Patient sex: M
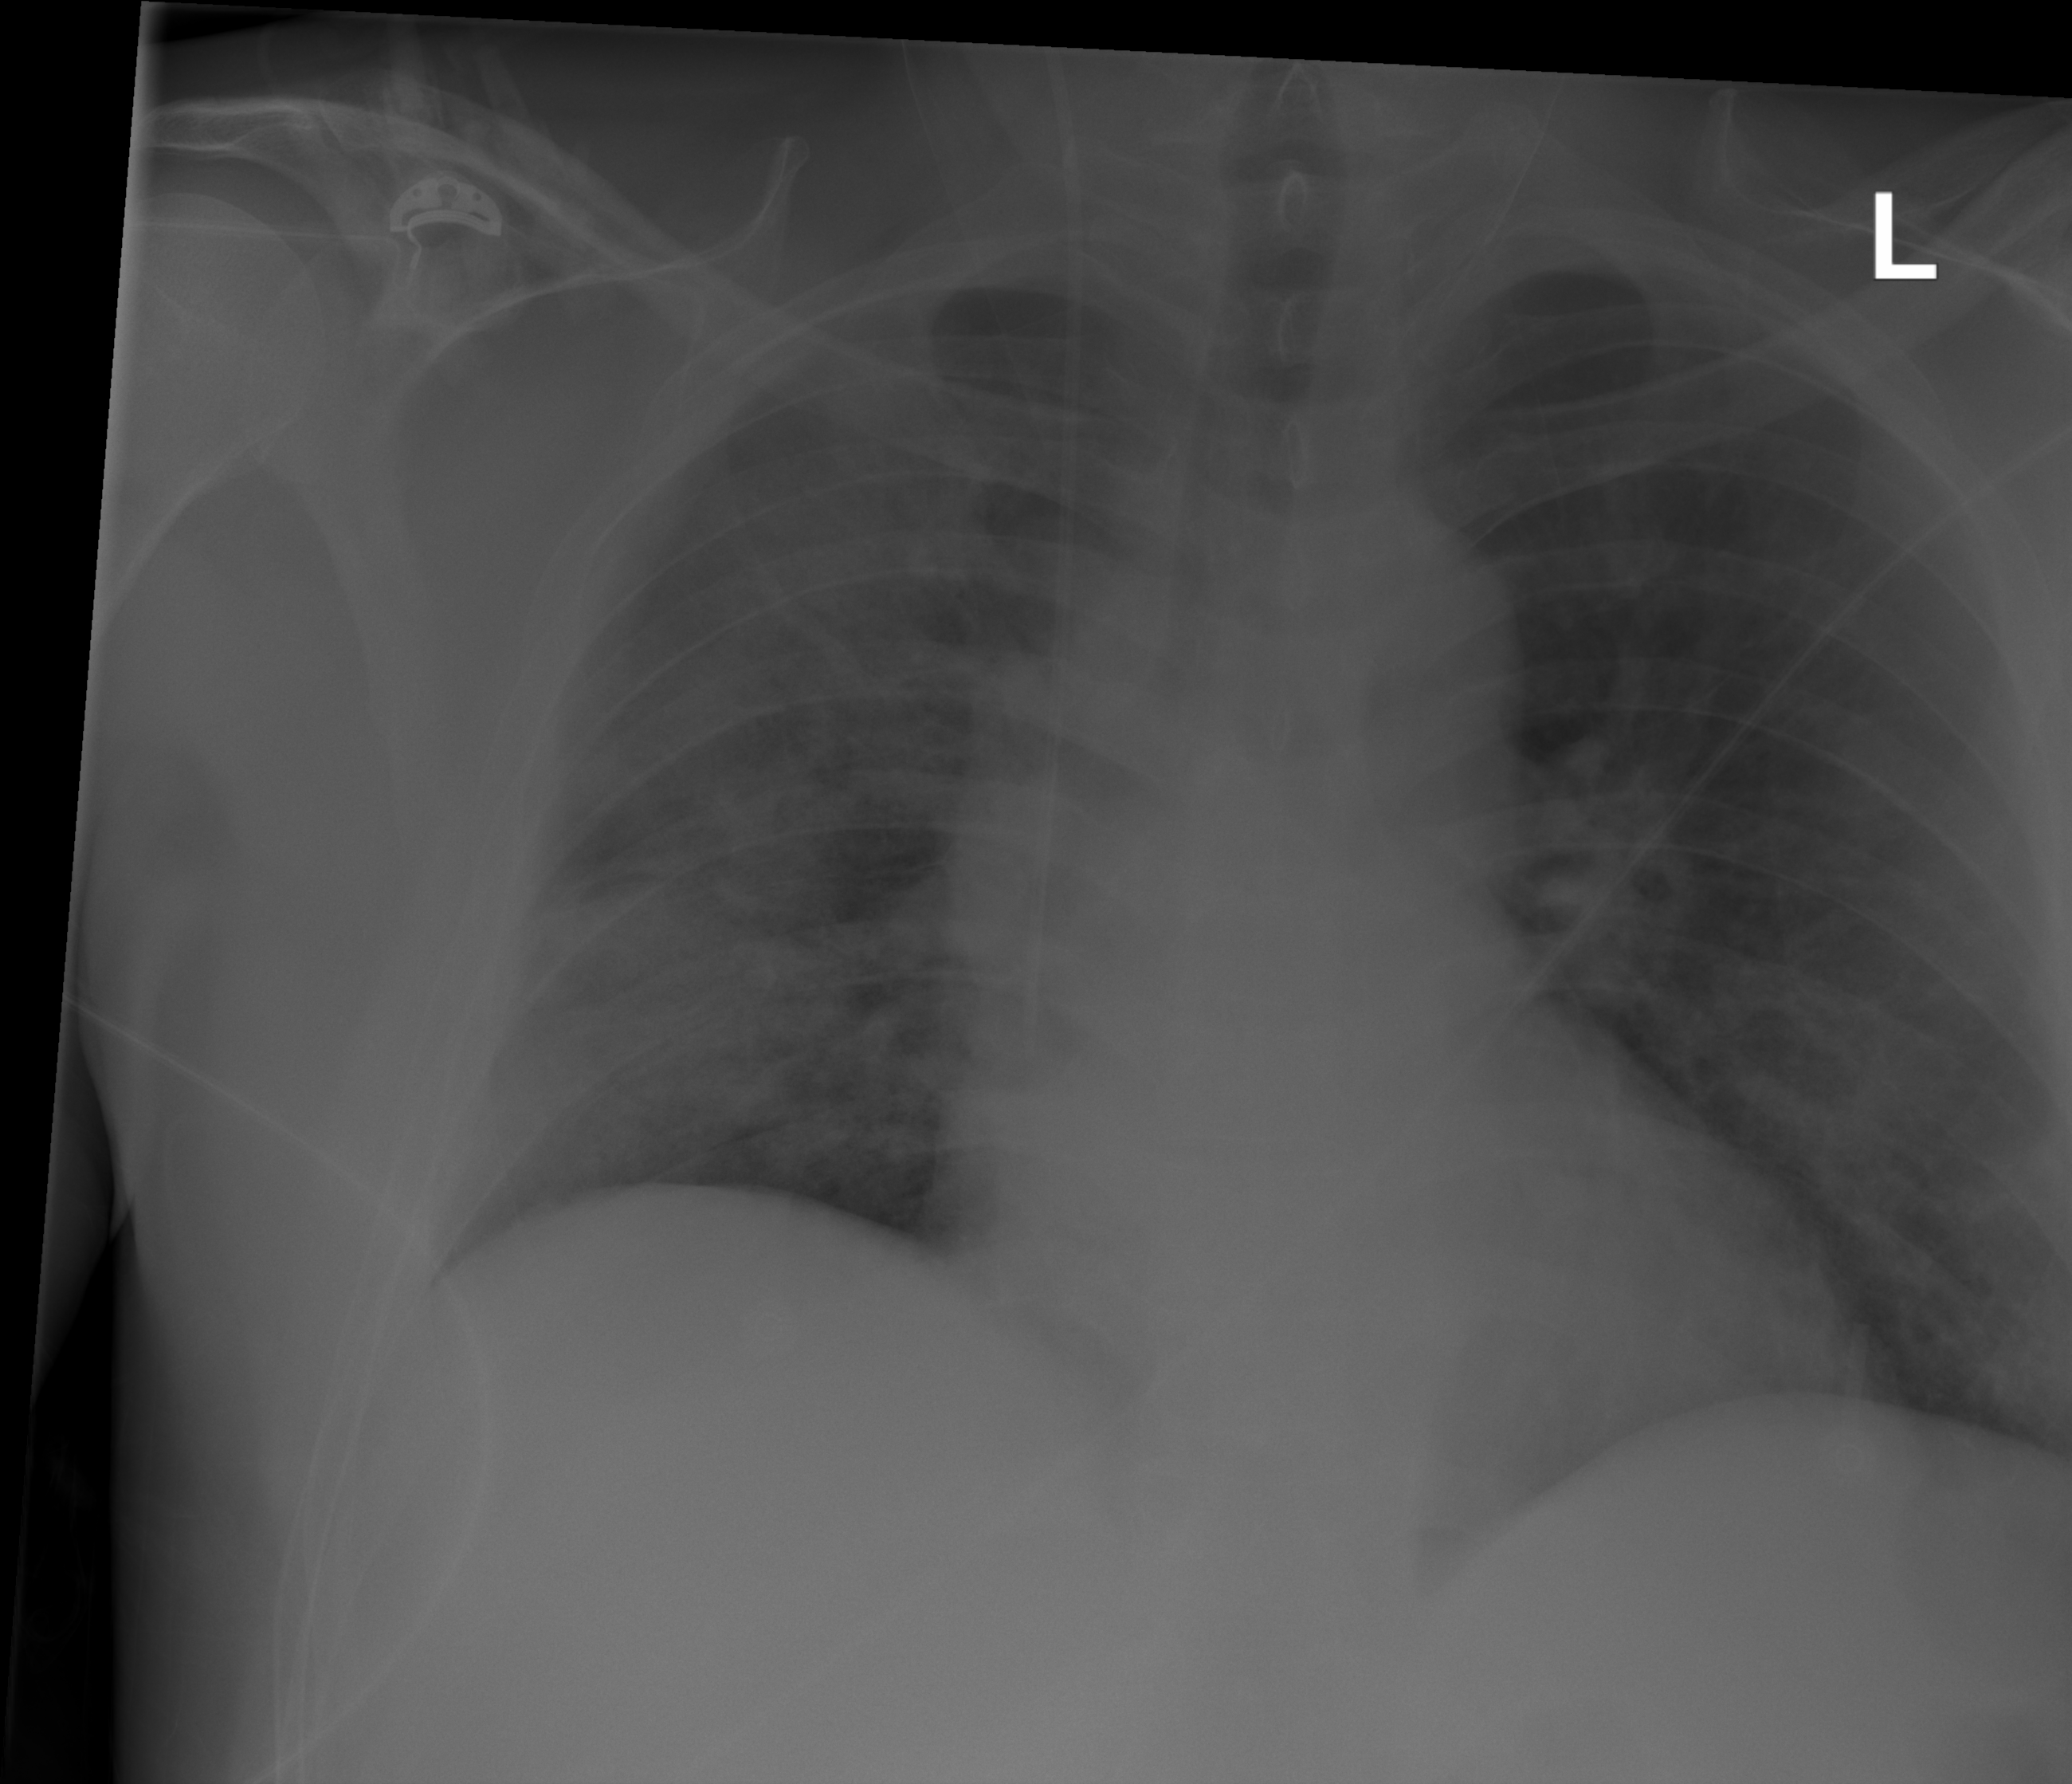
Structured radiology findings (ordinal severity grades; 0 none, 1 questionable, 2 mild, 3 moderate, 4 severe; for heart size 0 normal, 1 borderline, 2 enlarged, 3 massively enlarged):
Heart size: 1
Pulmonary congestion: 0
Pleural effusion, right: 0
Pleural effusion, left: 0
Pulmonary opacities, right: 3
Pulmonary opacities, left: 2
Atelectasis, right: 3
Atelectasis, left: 0